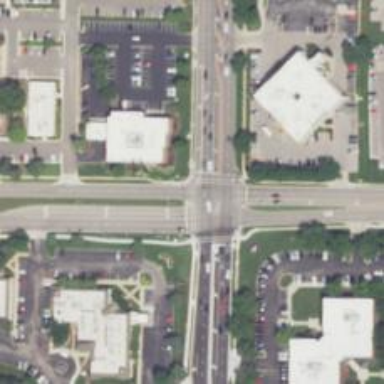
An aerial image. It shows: Marked crossing on the road.